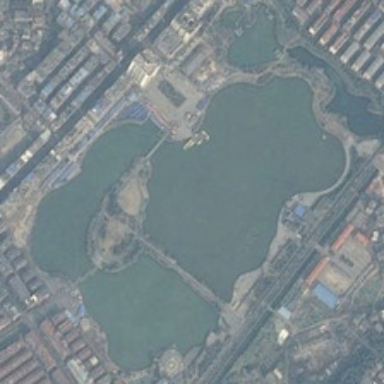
Many buildings are around a park with some green trees and two ponds .